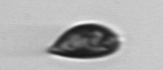
Label: Prorocentrum_triestinum